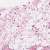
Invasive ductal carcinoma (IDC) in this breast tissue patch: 0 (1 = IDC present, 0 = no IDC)